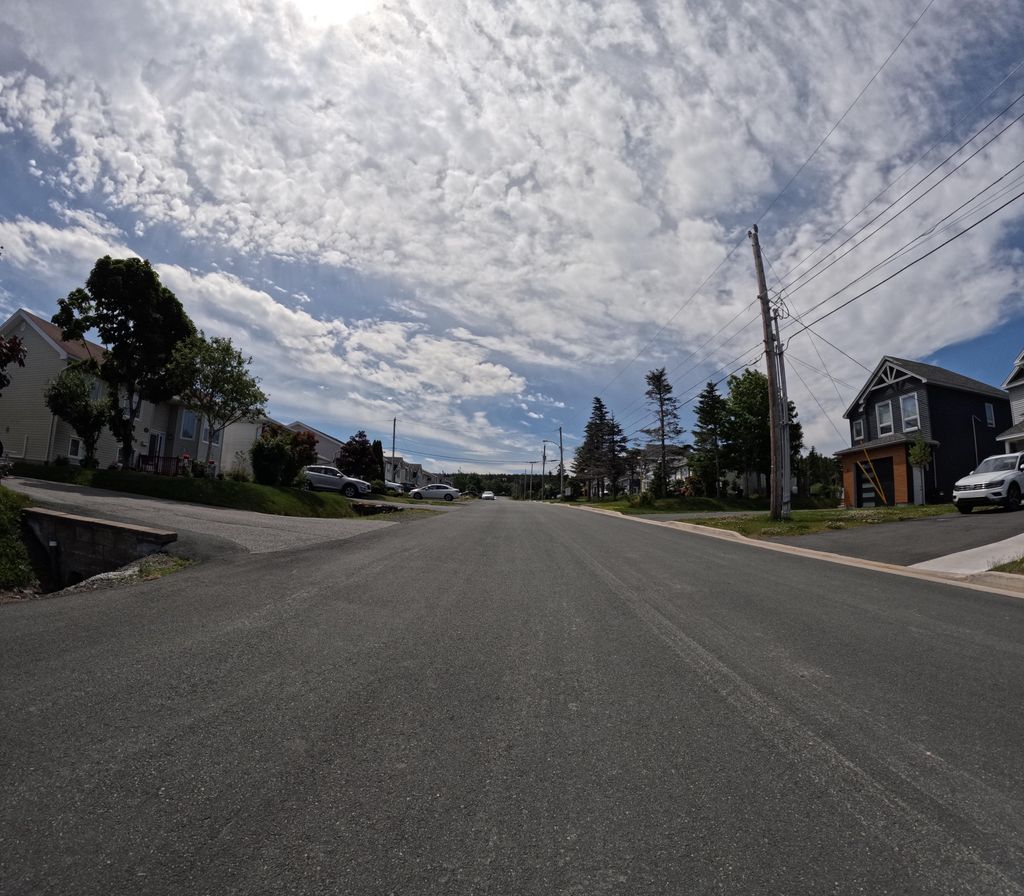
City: st_johns